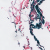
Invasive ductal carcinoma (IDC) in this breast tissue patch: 0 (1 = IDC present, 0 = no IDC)